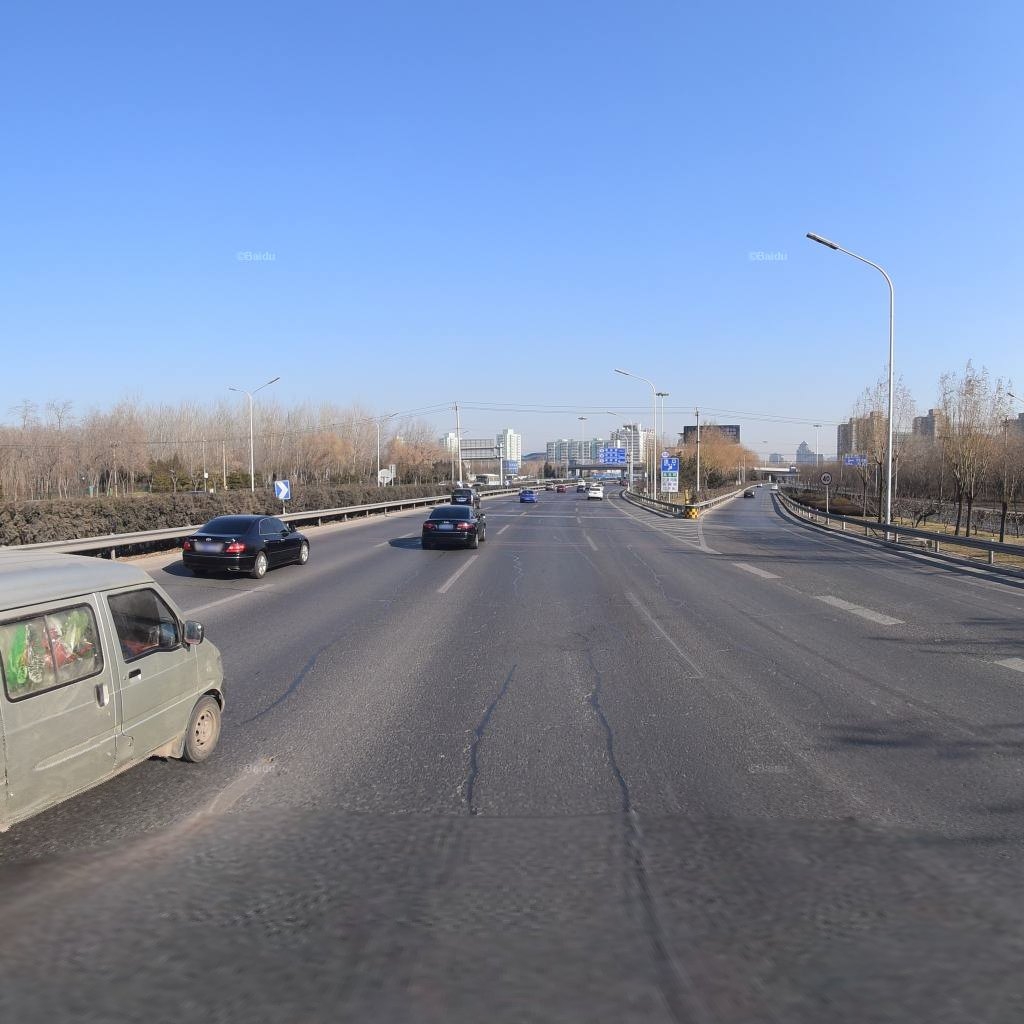
Region: Haidian
Road damage annotations: longitudinal patch, longitudinal patch, longitudinal patch, longitudinal patch, longitudinal patch, longitudinal patch, transverse patch, transverse patch